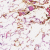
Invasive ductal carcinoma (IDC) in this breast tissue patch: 0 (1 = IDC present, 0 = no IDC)